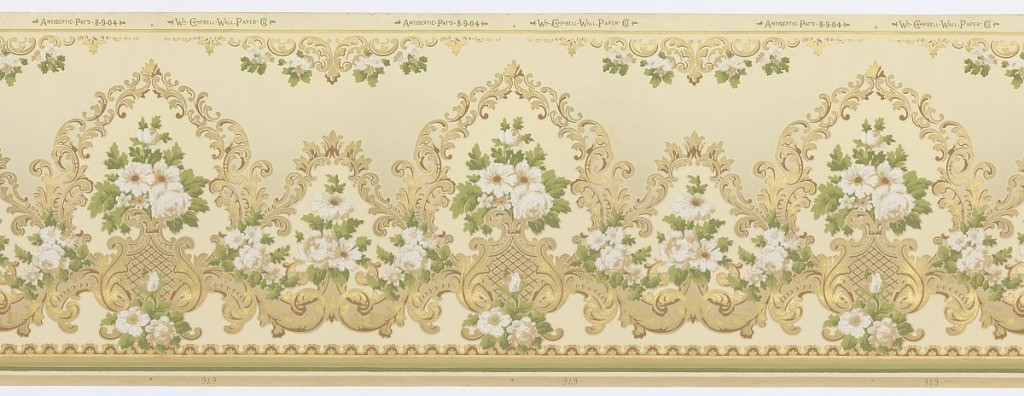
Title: Frieze
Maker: Wm. Campbell Wall Paper Company, 1872
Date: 1905–1915
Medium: Machine-printed paper
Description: Floral bouquets, alternating large and small, each enclosed in a foliate medallion. Trellis design and smaller bouquet beneath each tall bouquet.